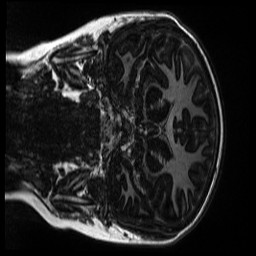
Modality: MP2RAGE
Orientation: coronal
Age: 10
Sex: male
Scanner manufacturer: siemens
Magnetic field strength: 3 T
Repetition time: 4 s
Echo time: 0.00303 s